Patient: sex M, age 58
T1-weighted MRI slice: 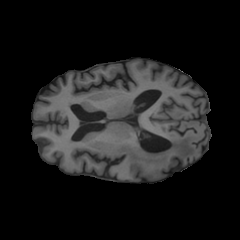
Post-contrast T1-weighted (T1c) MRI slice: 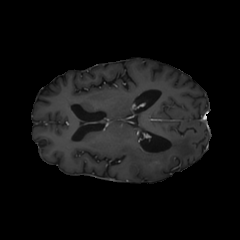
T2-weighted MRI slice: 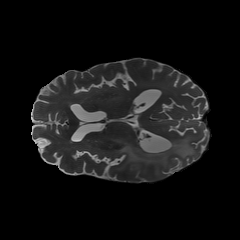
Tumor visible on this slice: yes
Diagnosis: Glioblastoma, IDH-wildtype
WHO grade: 4